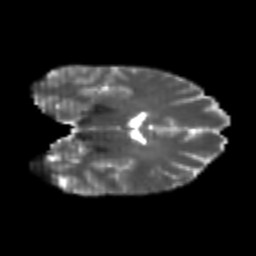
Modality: T2w
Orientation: coronal
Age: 23
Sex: female
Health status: healthy
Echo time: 0.074 s